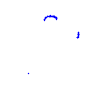
Particle: proton